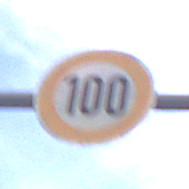
Verkehrszeichen: Geschwindigkeit100
Umgebung: Outdoor, Urban
Tageszeit: MorningAfternoon
Wetter: PartlyCloudy
Licht: Natural
Jahreszeit: NotSpecified
Kontrast: LowContrast